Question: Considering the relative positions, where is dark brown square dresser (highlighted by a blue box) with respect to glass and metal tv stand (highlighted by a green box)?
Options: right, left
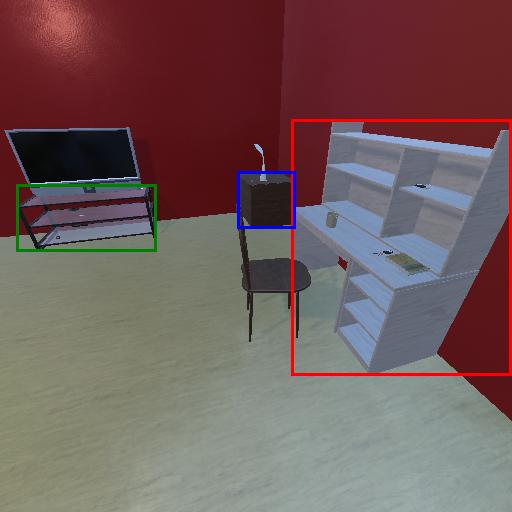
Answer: right